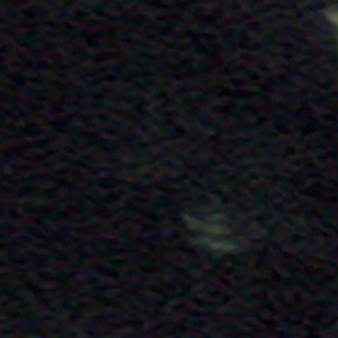
Label: other